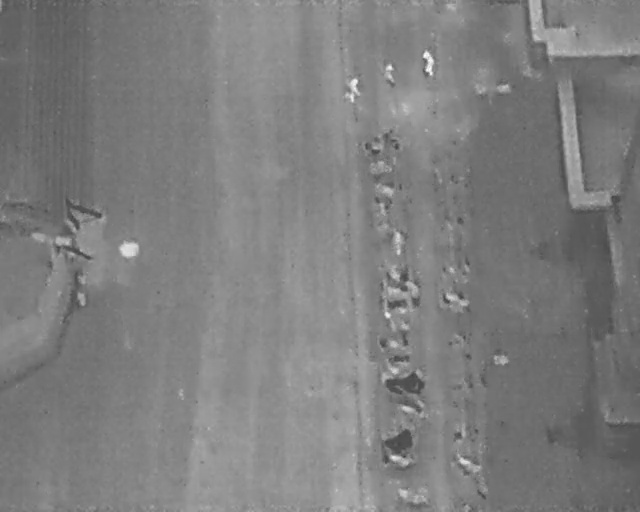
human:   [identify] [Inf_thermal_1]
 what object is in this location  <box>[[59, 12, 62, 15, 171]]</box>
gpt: <ref>1 medium person at the top</ref>

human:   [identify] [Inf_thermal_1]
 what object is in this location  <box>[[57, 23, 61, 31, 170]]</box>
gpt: <ref>1 large bicycle at the top</ref>